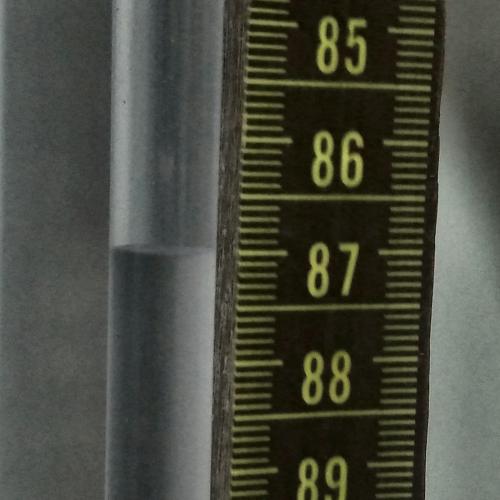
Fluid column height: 87.0 cm